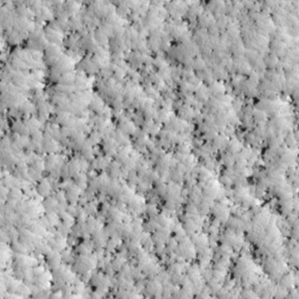
Label: non_frost